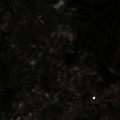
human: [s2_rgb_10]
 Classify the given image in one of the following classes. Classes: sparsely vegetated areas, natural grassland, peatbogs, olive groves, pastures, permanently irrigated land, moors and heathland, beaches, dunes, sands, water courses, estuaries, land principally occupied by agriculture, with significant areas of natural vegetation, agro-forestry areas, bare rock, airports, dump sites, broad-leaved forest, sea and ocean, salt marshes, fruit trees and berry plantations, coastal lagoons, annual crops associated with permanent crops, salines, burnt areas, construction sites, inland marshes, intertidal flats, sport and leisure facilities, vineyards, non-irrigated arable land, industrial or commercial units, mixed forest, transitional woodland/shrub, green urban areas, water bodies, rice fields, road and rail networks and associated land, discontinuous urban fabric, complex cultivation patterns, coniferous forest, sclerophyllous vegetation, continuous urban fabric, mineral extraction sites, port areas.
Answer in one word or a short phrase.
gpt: discontinuous urban fabric, complex cultivation patterns, coniferous forest, mixed forest